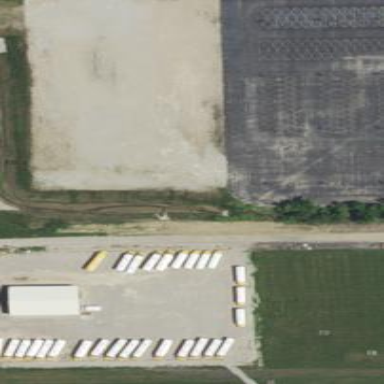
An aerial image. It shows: Gravel parking area.